Interaction volume radius: 10 \u00c5
Interaction volume height: 20 \u00c5
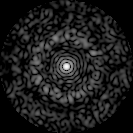
Disorder parameter: 0.8408